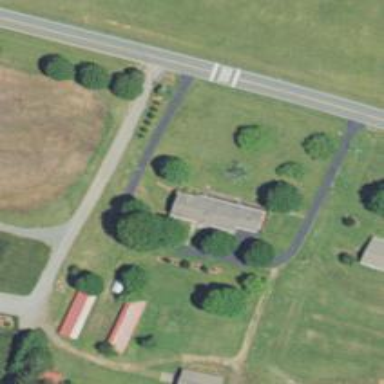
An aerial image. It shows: Driveway leading to service road.